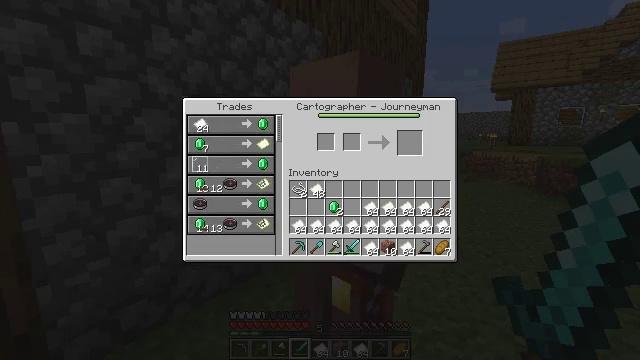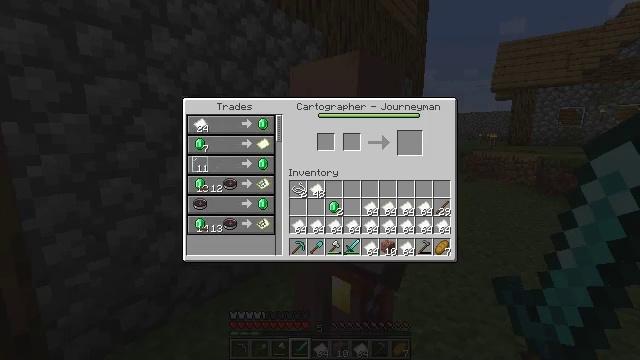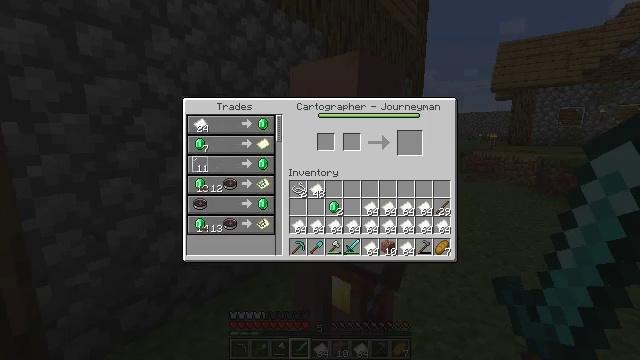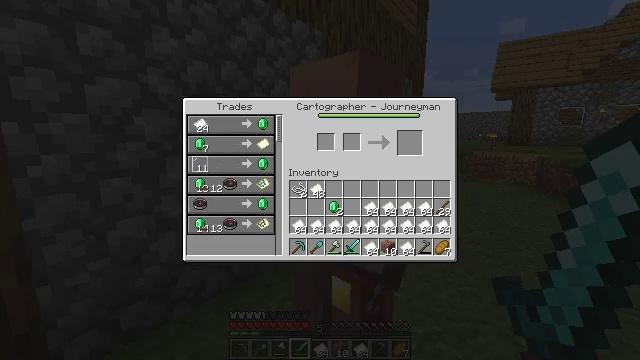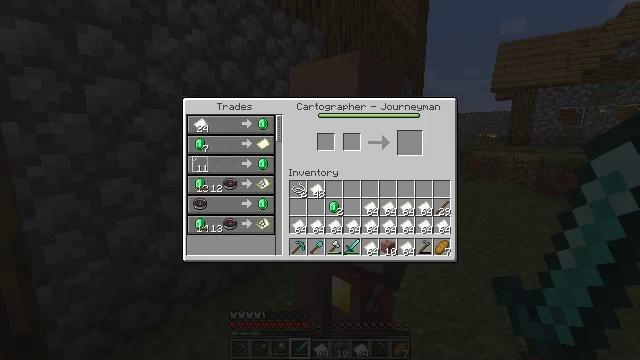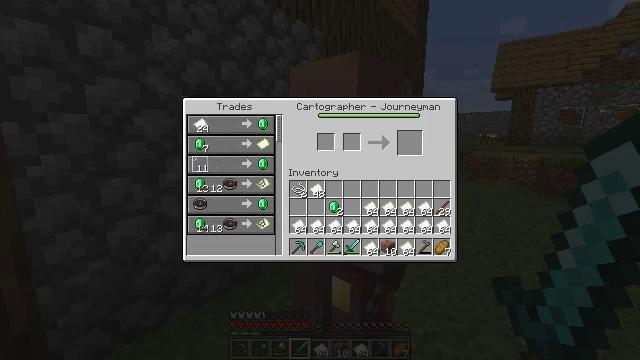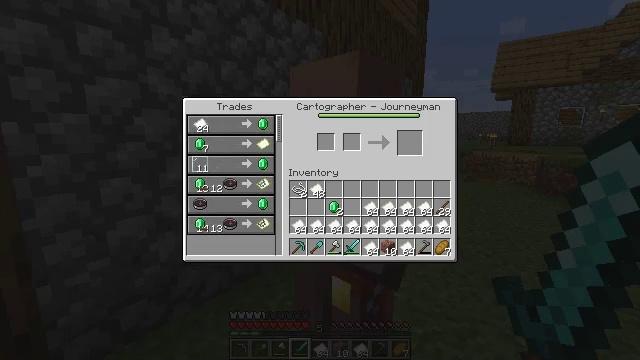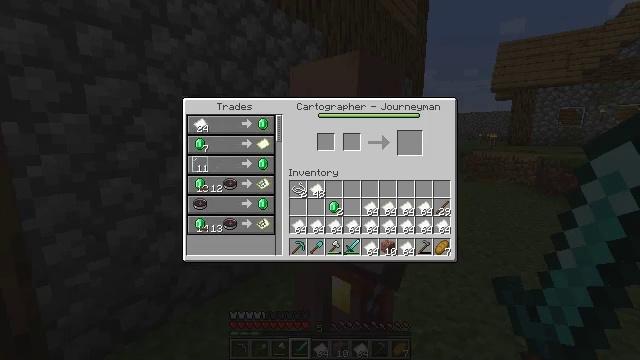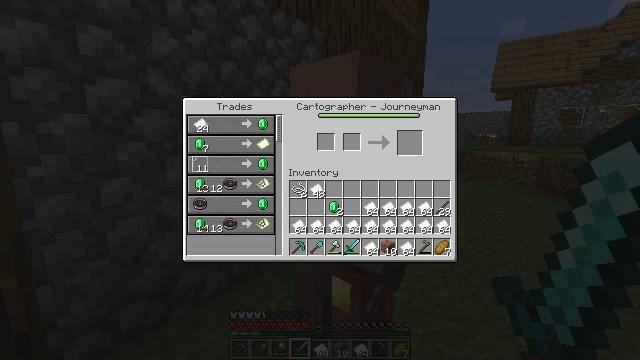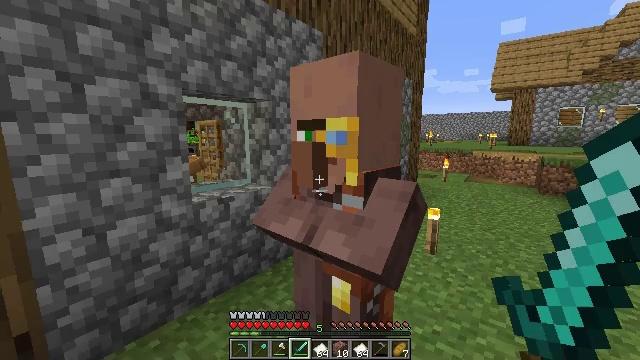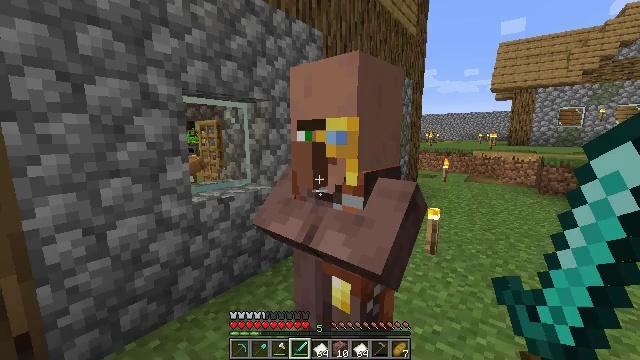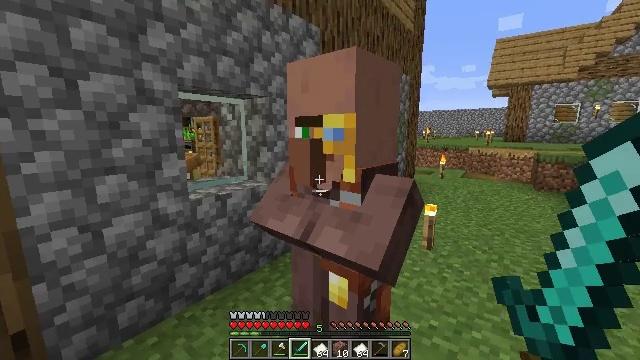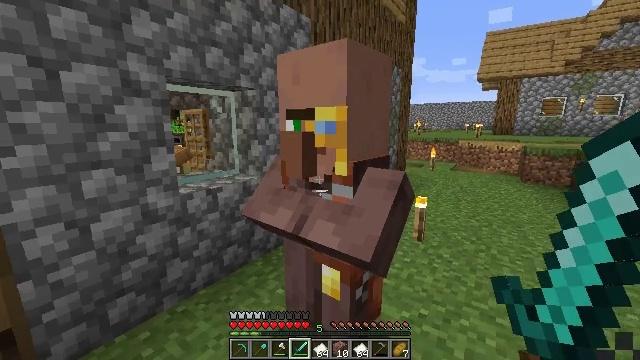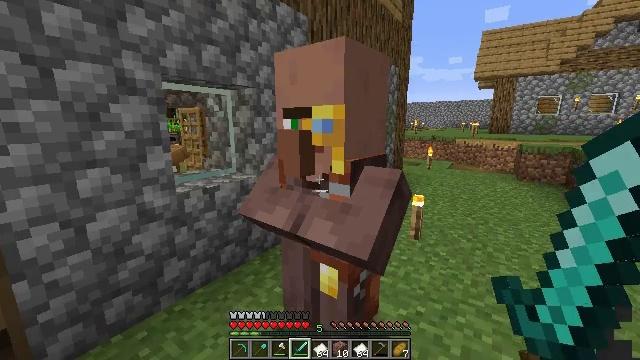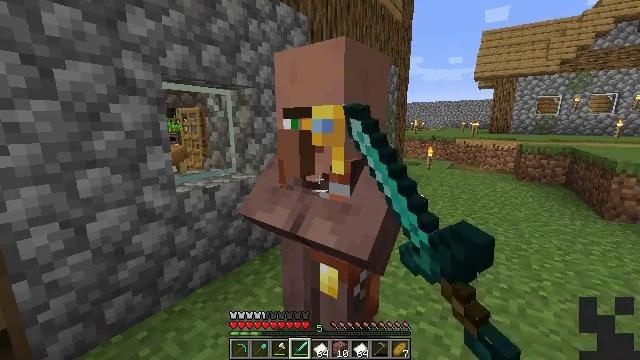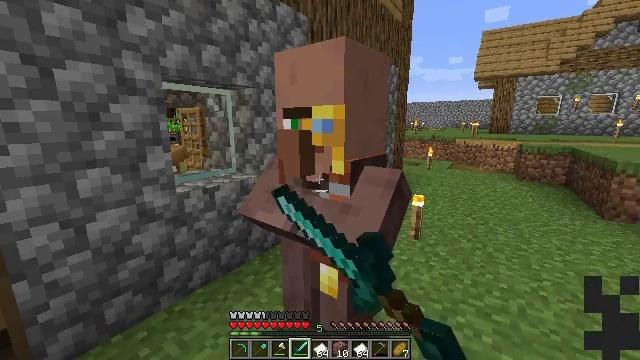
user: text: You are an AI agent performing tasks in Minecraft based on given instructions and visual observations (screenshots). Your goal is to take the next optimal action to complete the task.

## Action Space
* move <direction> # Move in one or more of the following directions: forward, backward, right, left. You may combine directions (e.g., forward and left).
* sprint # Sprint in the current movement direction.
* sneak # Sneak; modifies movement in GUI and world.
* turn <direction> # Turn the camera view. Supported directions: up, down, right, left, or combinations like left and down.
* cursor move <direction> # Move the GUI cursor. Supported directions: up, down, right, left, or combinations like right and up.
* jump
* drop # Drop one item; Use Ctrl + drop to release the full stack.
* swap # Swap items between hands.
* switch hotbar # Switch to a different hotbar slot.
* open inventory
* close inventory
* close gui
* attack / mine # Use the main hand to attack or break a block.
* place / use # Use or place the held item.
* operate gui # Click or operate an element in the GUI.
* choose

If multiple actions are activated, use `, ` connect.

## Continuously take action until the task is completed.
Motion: motion action
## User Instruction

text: Craft an emerald with the available materials.
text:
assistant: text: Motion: no_op
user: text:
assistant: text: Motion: no_op
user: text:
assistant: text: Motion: no_op
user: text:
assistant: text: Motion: no_op
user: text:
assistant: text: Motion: no_op
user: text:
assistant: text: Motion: no_op
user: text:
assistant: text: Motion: no_op
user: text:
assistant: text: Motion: no_op
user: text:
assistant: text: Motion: no_op
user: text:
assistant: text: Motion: no_op
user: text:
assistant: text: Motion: no_op
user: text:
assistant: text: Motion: turn right and down
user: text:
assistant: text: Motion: use / place
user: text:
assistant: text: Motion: use / place
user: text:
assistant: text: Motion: use / place
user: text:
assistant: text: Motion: use / place
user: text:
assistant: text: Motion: no_op
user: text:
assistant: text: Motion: no_op
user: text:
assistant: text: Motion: no_op
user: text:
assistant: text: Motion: no_op
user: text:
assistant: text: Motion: no_op
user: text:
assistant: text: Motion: no_op
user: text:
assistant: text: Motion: no_op
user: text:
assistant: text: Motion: no_op
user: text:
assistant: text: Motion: no_op
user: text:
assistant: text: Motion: no_op
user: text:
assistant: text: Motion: no_op
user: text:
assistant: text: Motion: no_op
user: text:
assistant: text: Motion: no_op
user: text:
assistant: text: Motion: cursor move left